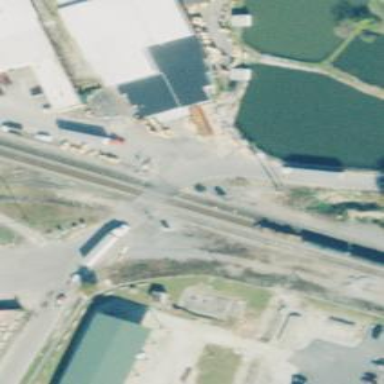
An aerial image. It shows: Rail spur service.